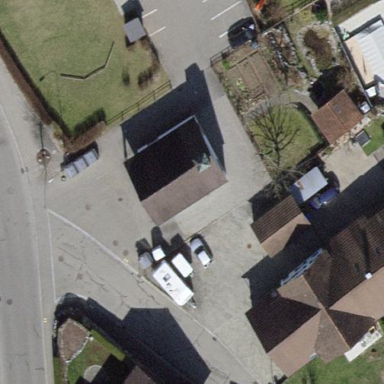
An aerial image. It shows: Fire station building.